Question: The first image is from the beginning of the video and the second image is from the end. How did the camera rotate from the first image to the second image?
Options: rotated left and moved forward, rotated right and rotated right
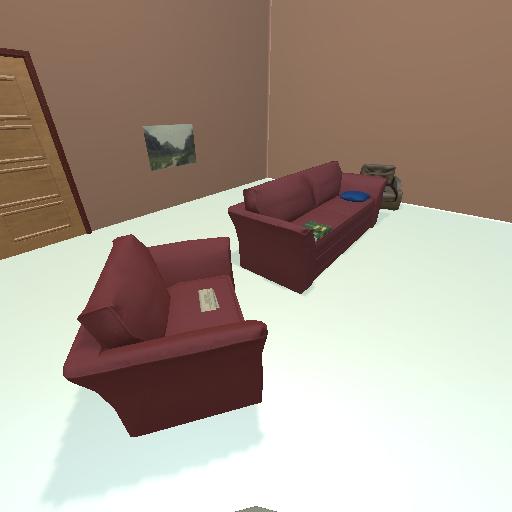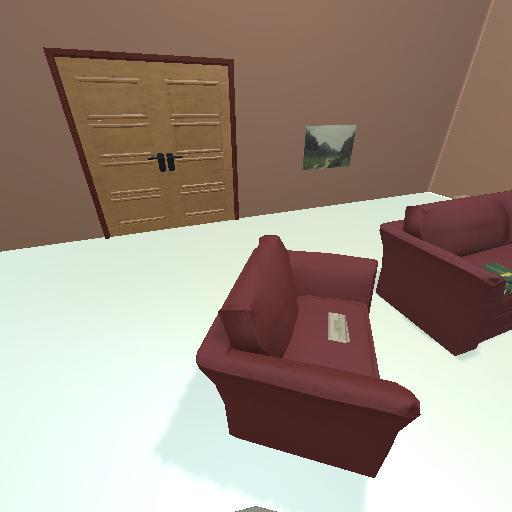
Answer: rotated left and moved forward